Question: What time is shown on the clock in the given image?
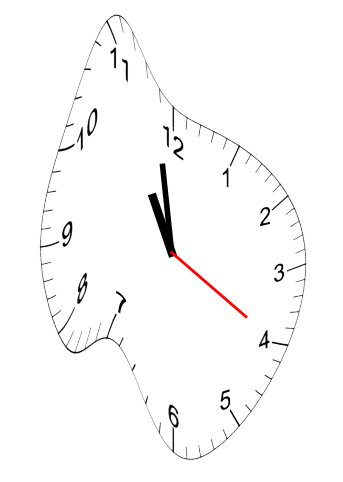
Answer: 10:58:20